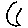
Label: moon